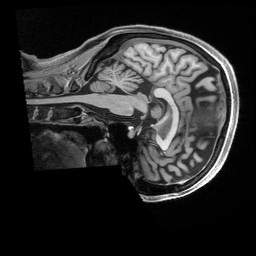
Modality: T1w
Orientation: sagittal
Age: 26
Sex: female
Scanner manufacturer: siemens
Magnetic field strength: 3 T
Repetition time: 2.5 s
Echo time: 0.00296 s